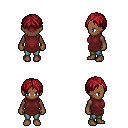
a pixel art fantasy rpg character, female body template, human, dark skin, maroon tunic, teal pants, brunette parted hairstyle, four views (front, back, left, right), 2x2 character sprite sheet, small pixel art, hard edges, no anti-aliasing